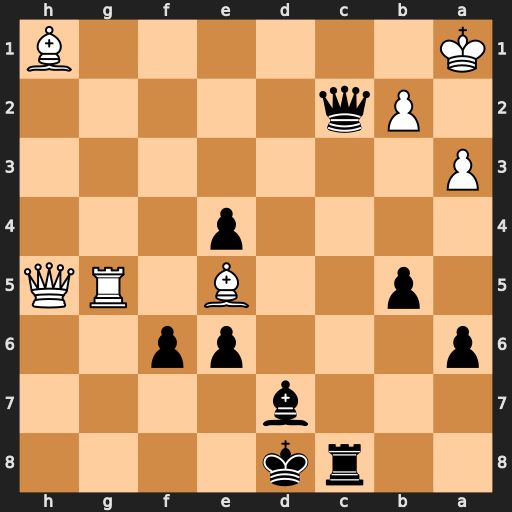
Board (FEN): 2rk4/3b4/p3pp2/1p2B1RQ/4p3/P7/1Pq5/K6B
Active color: b
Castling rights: -
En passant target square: -
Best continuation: Qc1+ Ka2 Qxg5 Qxg5 fxg5